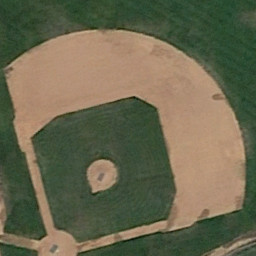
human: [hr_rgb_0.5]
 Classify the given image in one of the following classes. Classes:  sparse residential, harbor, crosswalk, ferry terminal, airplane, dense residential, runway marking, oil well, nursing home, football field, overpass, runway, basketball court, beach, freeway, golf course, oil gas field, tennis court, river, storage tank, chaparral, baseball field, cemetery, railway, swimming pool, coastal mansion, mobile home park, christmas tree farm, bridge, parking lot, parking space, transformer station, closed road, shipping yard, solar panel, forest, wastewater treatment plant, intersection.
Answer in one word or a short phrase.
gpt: baseball field